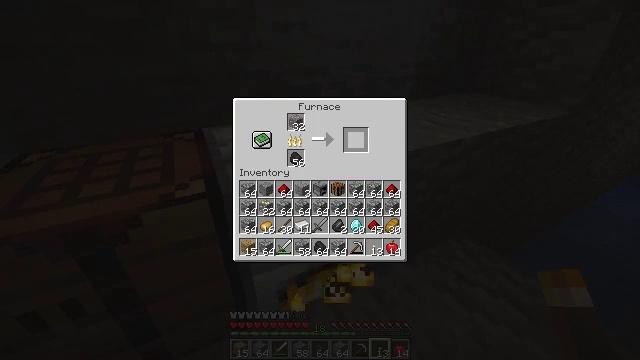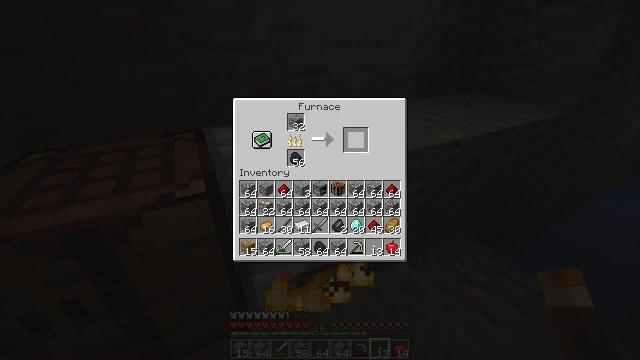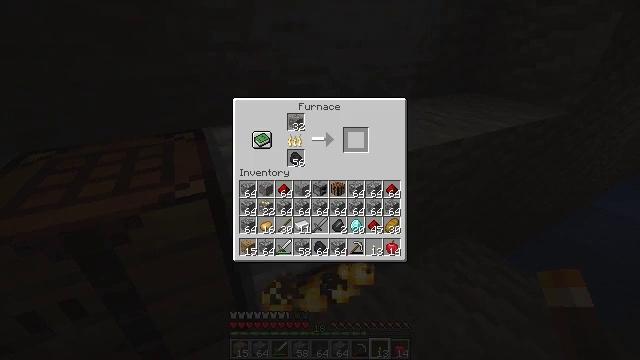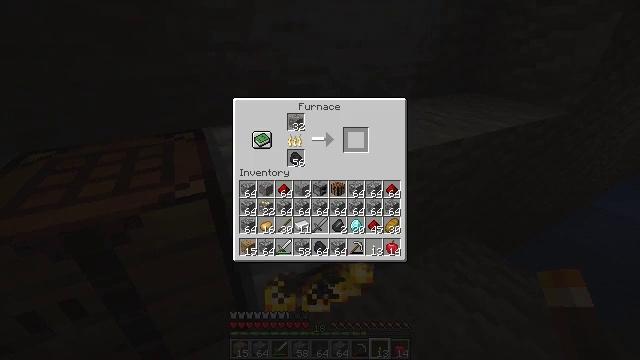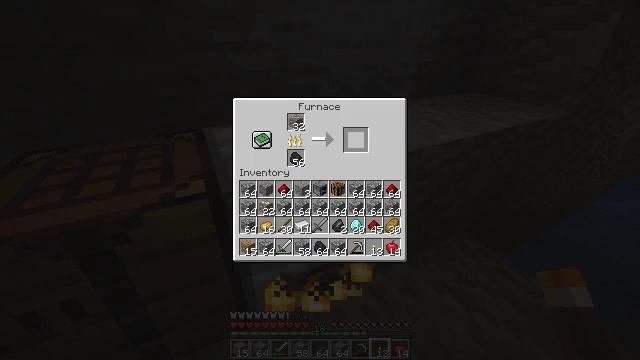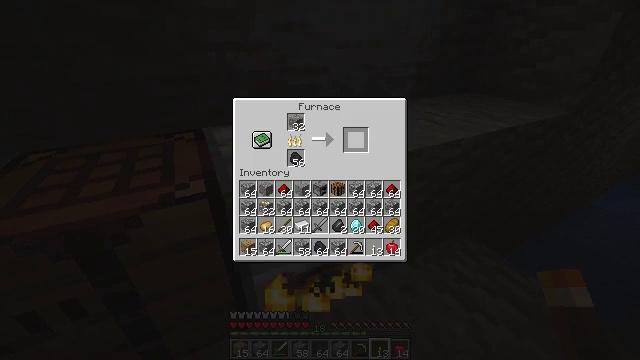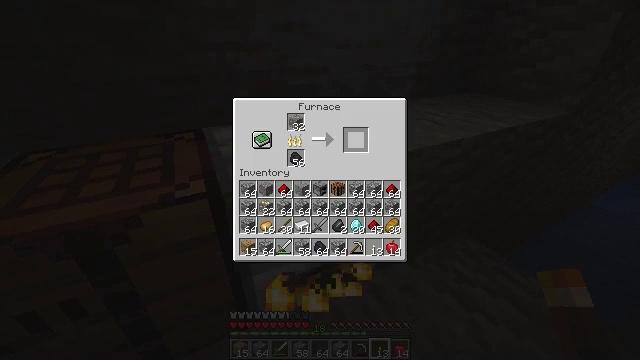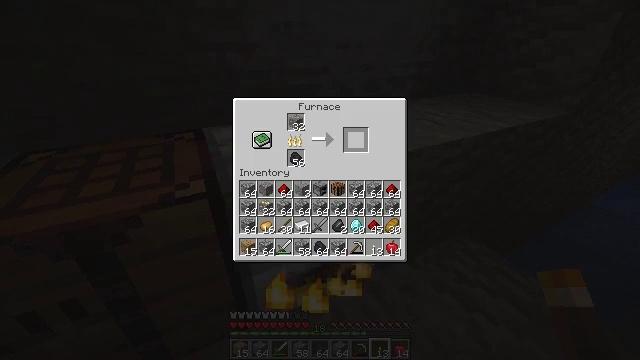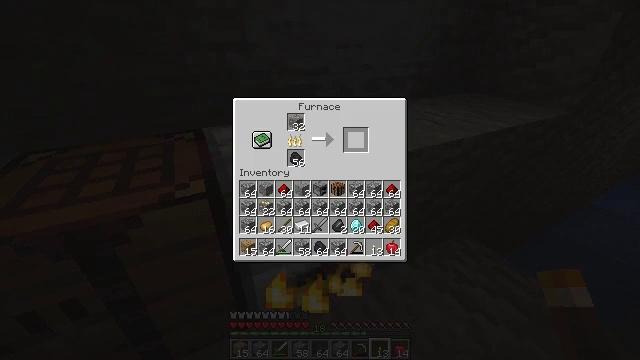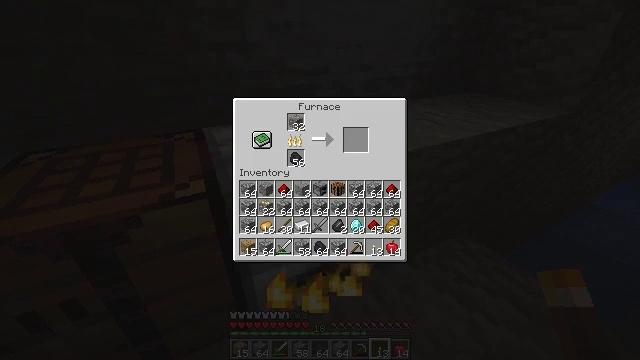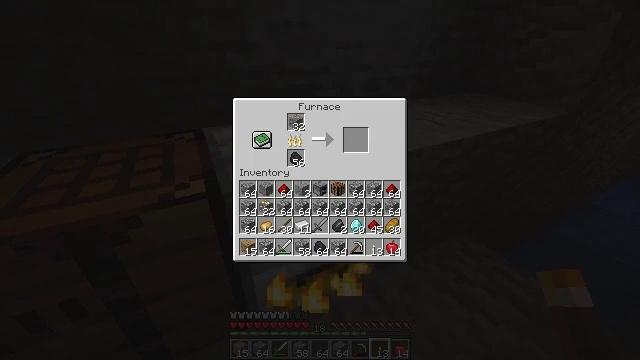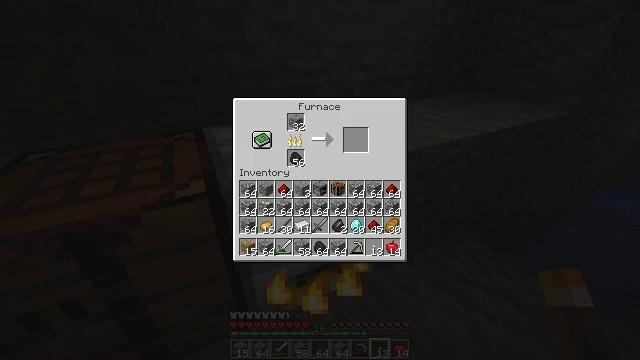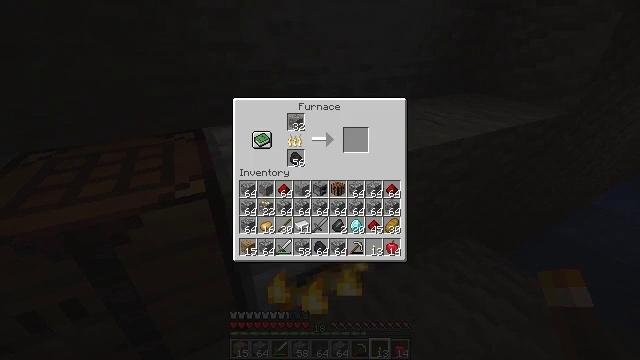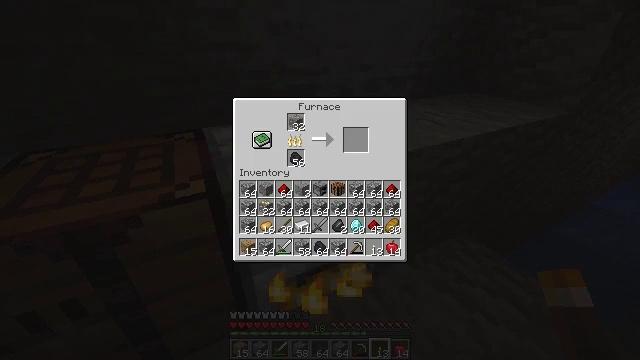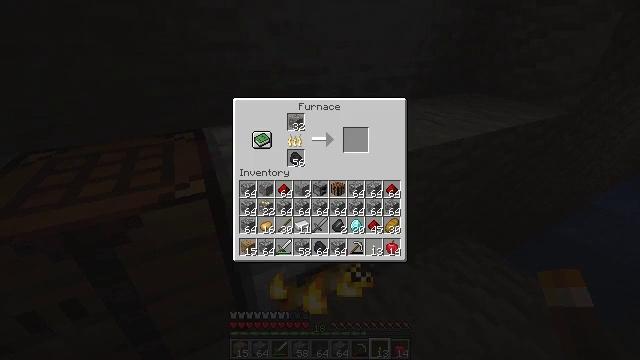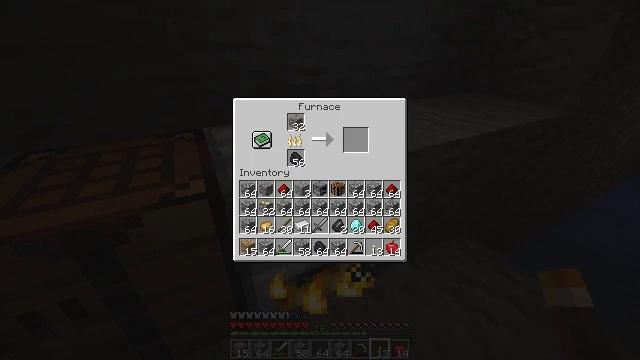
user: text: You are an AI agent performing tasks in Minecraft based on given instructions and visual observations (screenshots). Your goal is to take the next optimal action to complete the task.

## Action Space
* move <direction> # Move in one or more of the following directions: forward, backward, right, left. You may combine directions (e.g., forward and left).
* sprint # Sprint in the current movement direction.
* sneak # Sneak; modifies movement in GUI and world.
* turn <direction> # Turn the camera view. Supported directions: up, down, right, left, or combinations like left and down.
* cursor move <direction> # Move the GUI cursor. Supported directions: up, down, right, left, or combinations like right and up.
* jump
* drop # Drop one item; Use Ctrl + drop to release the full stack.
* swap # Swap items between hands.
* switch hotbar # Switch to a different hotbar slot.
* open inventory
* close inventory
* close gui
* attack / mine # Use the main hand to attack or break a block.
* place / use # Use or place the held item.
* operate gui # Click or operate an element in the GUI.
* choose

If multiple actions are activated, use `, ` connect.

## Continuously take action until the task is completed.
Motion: motion action
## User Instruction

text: Remove gravel from the inventory.
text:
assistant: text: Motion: sneak, open gui
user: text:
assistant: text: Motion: sneak
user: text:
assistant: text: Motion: sneak
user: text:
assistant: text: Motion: sneak
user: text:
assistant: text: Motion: sneak
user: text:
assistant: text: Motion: sneak
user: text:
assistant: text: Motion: sneak
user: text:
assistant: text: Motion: sneak
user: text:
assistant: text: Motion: sneak
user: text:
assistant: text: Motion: sneak
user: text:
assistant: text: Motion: sneak
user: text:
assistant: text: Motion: sneak
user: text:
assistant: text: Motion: sneak
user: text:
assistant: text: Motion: sneak
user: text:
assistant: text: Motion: sneak
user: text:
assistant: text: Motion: sneak
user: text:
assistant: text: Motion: sneak
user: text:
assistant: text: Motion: sneak
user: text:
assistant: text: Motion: sneak
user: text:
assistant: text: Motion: sneak
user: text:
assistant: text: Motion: sneak
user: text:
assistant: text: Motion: sneak
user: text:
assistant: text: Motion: sneak
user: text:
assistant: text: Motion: sneak
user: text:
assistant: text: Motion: sneak
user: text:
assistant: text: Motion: sneak
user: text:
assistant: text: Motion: sneak
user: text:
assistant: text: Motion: sneak
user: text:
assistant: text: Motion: sneak
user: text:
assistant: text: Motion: sneak